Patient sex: F
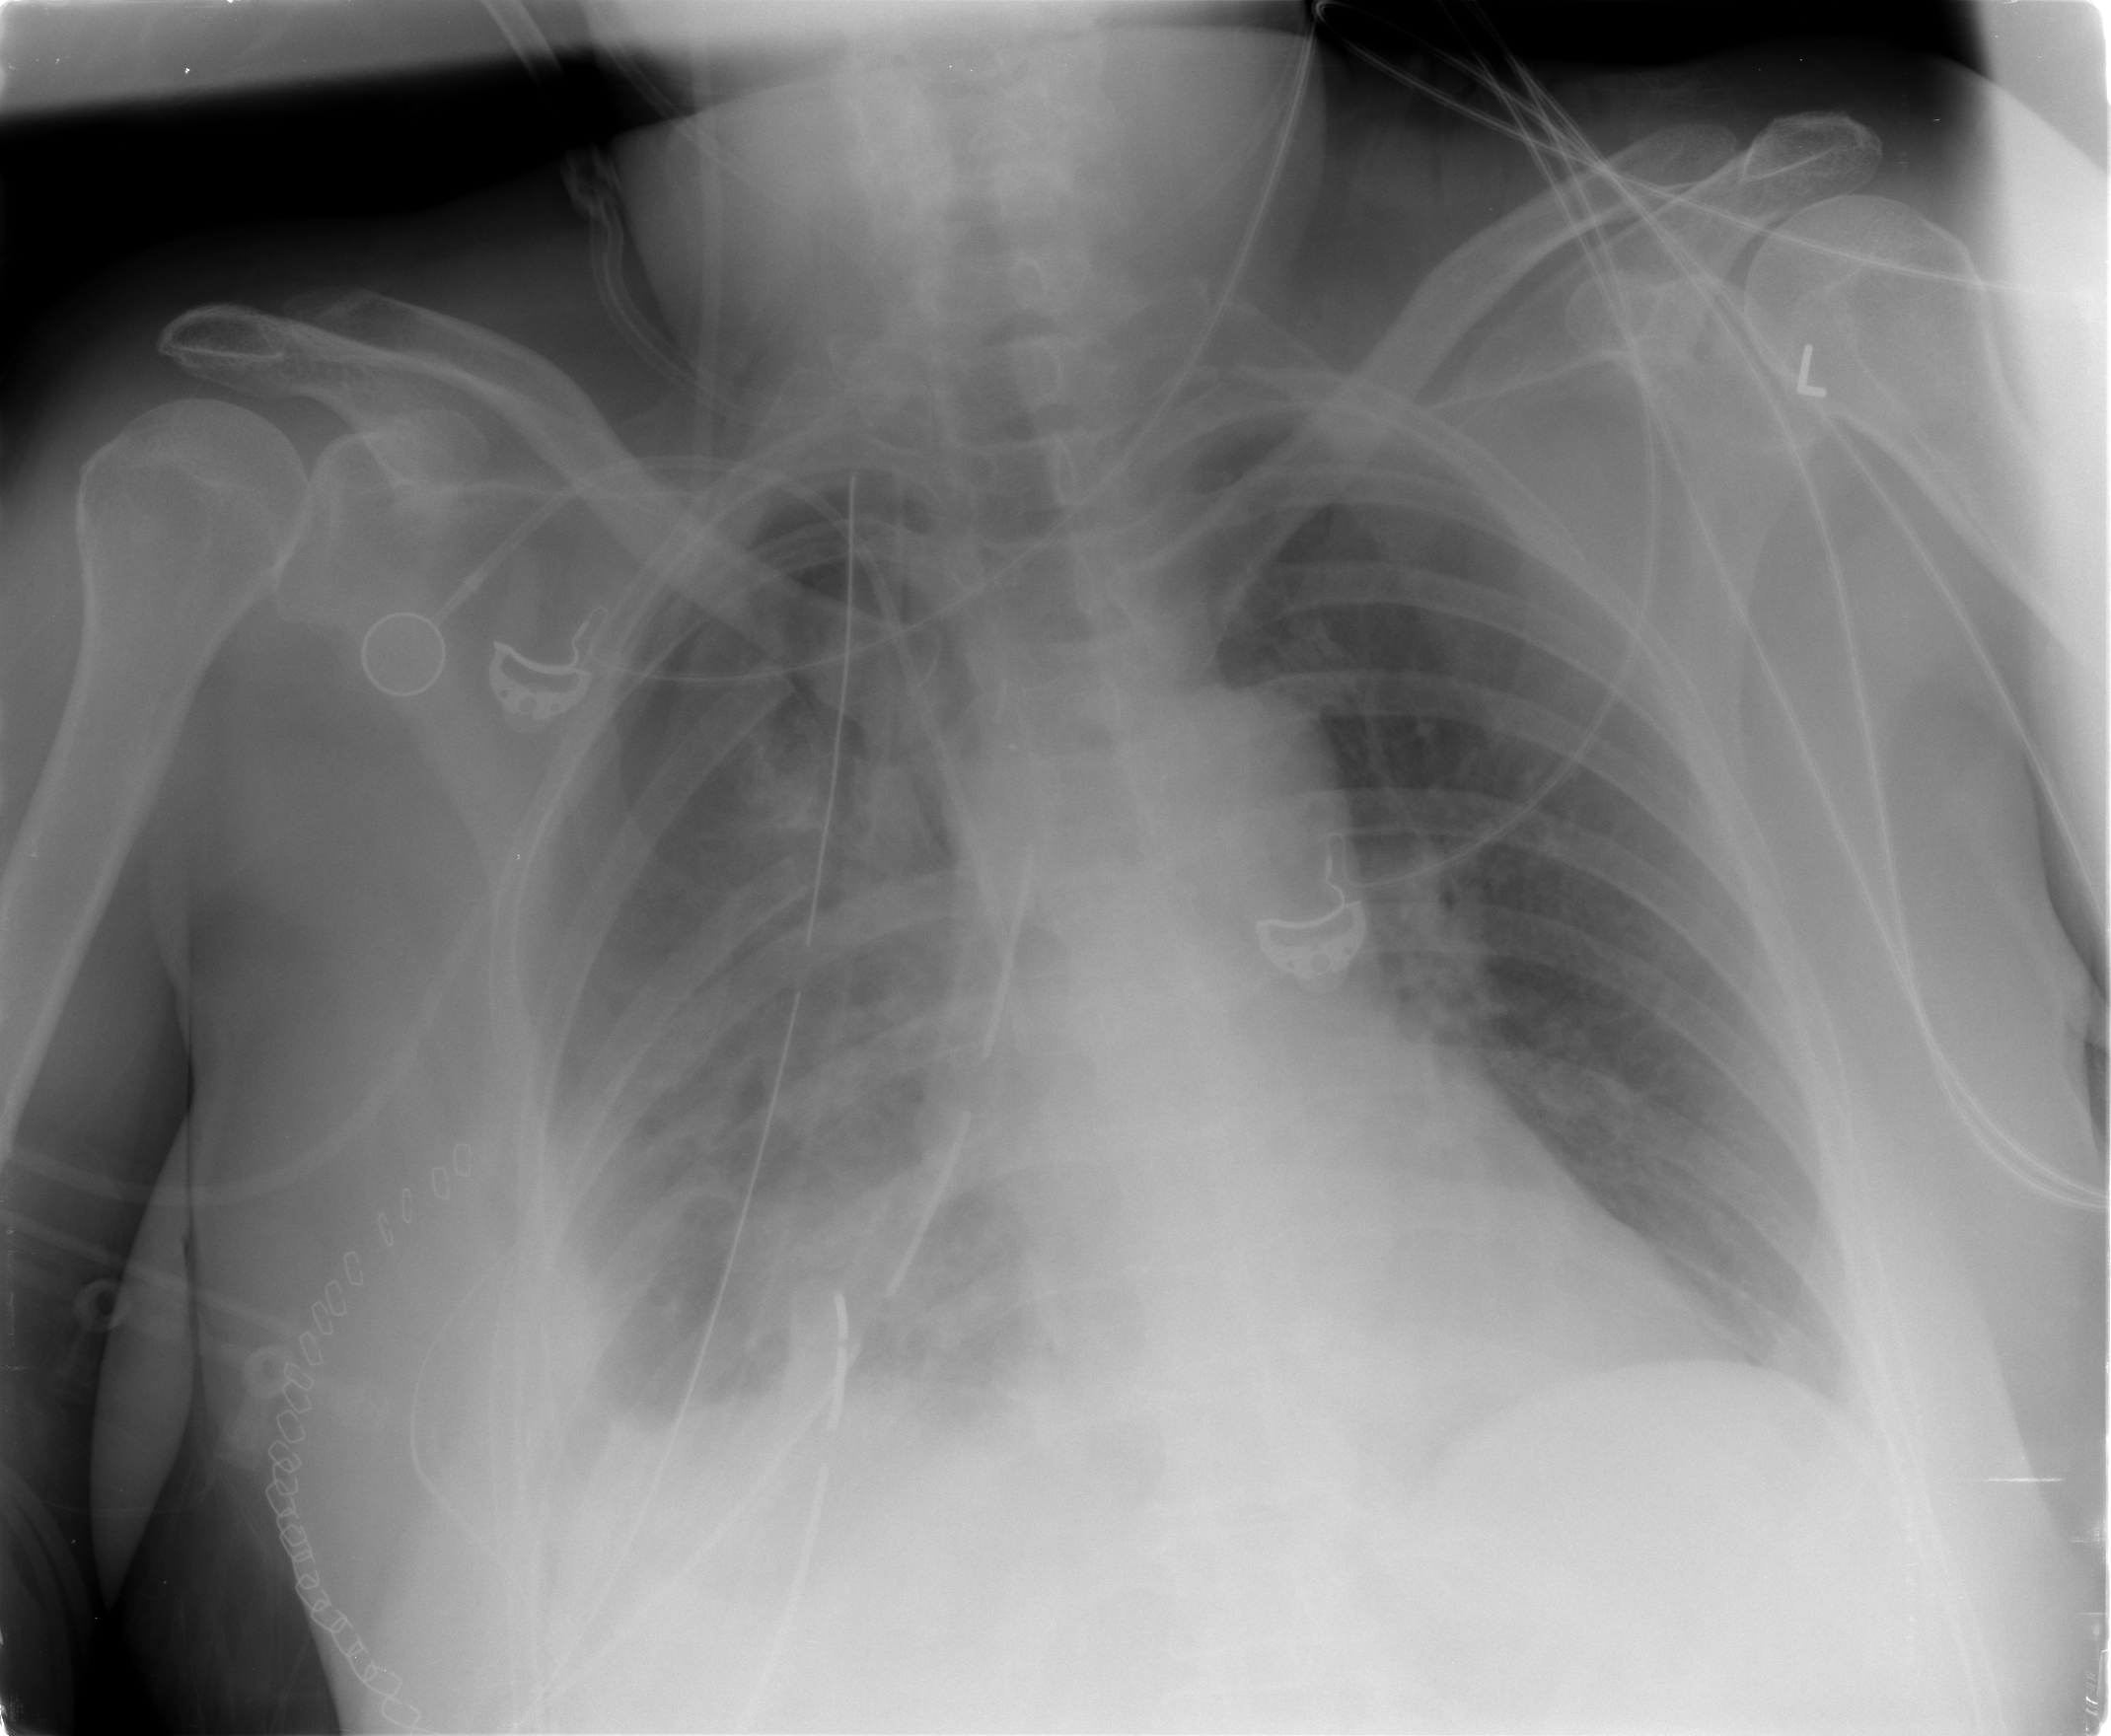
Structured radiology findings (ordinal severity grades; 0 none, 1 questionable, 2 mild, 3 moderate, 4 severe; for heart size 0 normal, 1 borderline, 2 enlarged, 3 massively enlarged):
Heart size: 0
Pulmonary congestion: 0
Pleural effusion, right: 2
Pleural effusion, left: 0
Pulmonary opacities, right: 0
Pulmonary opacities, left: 0
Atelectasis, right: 0
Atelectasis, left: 0